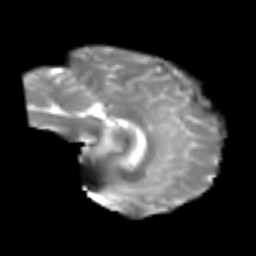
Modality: T2w
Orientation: sagittal
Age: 23
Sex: male
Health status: healthy